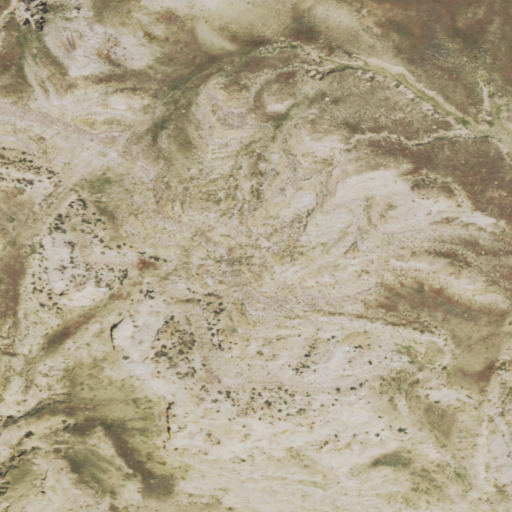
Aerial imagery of ridge(s) in Wyoming named Rock Ridge containing grassland and shrub